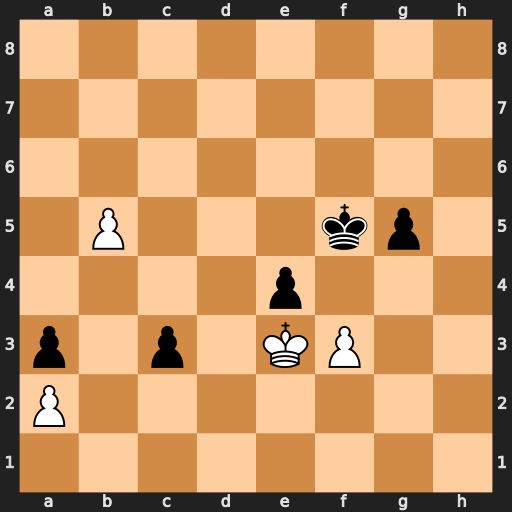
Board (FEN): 8/8/8/1P3kp1/4p3/p1p1KP2/P7/8
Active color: w
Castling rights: -
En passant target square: -
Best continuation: fxe4+ Ke6 b6 Kd6 e5+ Kc6 e6 c2 Kd2 c1=Q+ Kxc1